Aerial crown-view tile of a tropical tree (Barro Colorado Island, Panama), acquired 20240813:
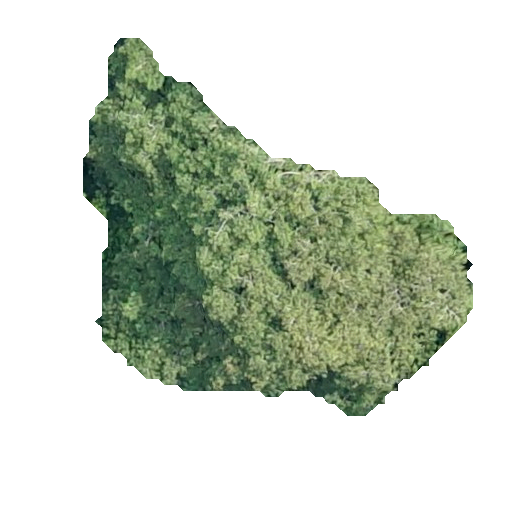
Species: Virola surinamensis
GBIF accepted scientific name: Virola surinamensis
Crown area: 131.89 m²